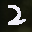
Label: 2